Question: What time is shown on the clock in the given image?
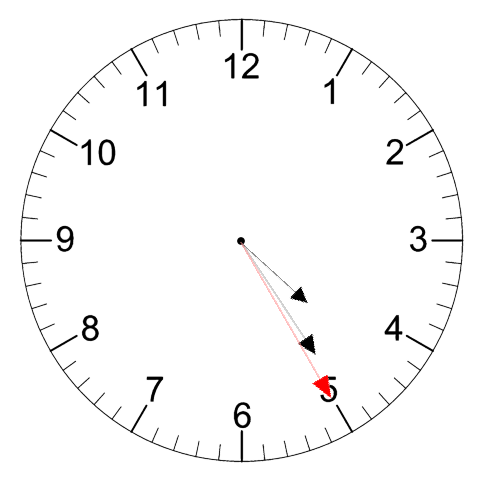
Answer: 04:24:25